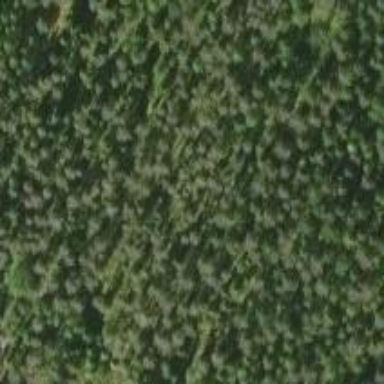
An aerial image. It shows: Woodland consisting mainly of needle-leaved trees.